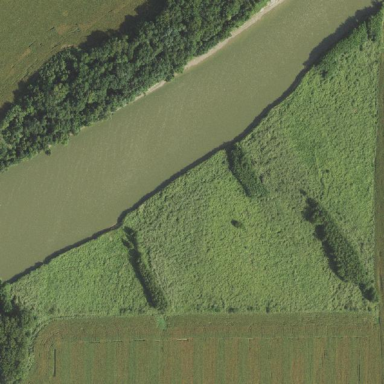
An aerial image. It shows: Reedbed in wetland area.